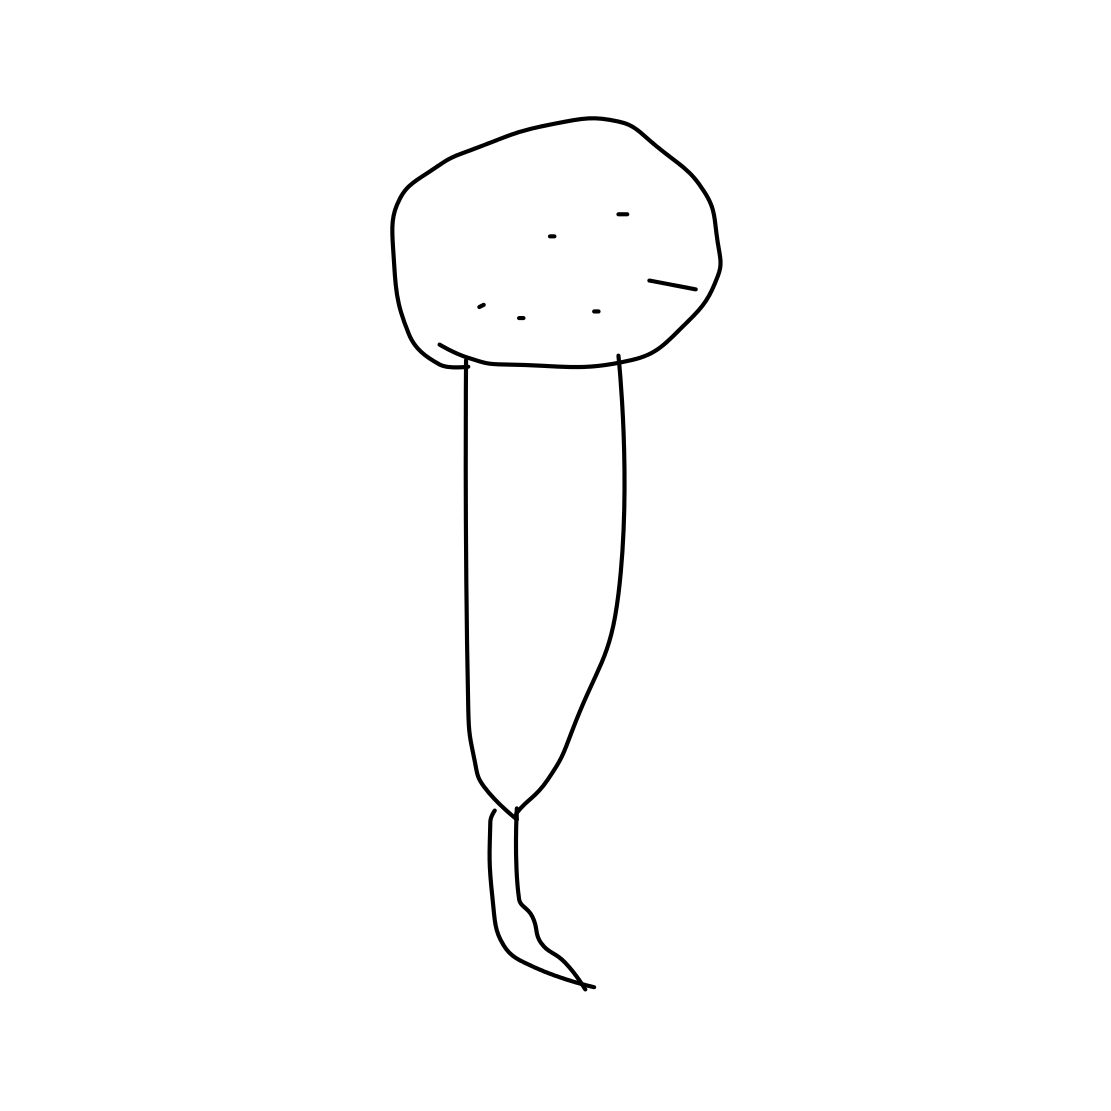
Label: microphone